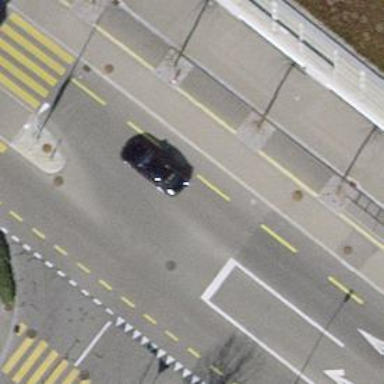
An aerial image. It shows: Tram level crossing on the railway.